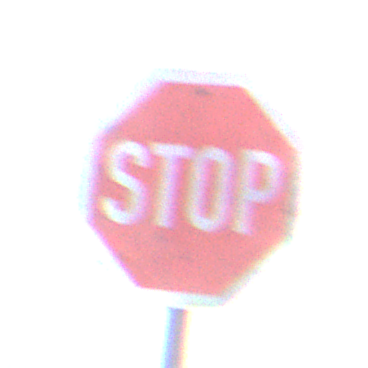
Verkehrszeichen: Stop
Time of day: SunriseSunset
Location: Outdoor (Beach)
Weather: Overcast
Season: NotSpecified
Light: Natural